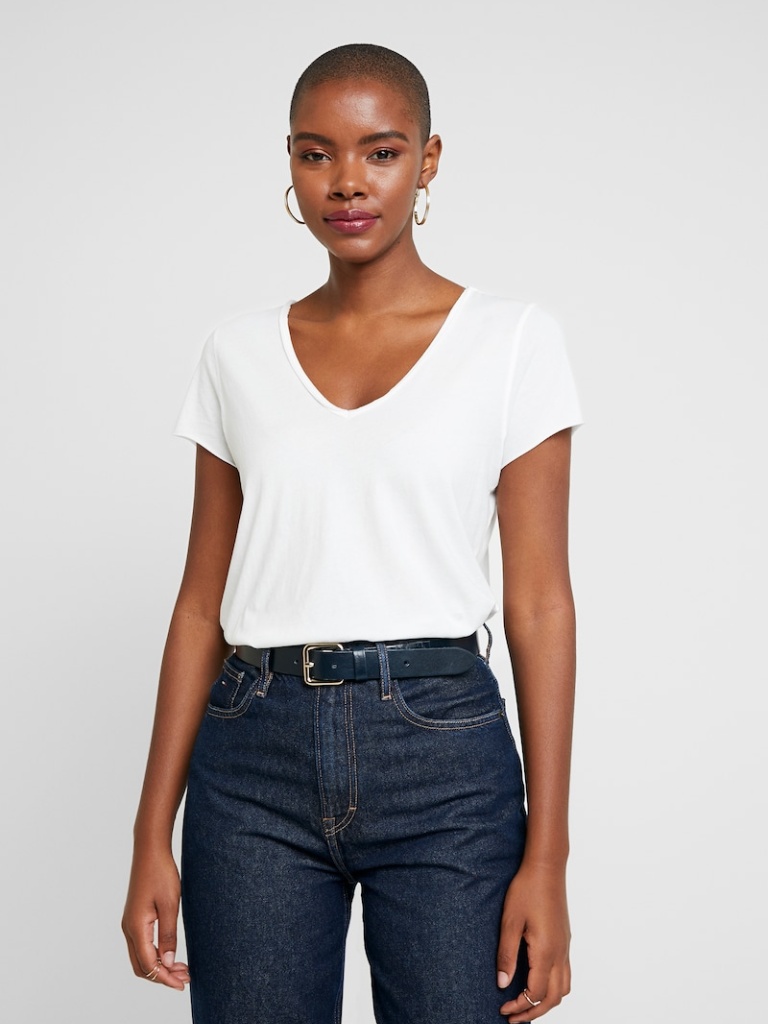
cotton relaxed short sleeve hip length Fully Tucked in v-neck t-shirt